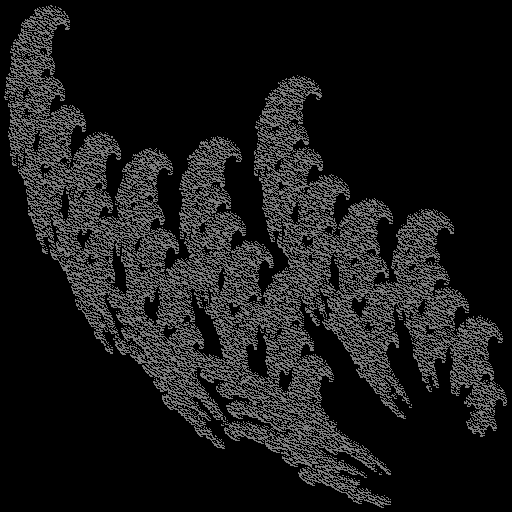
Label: spiderbrake